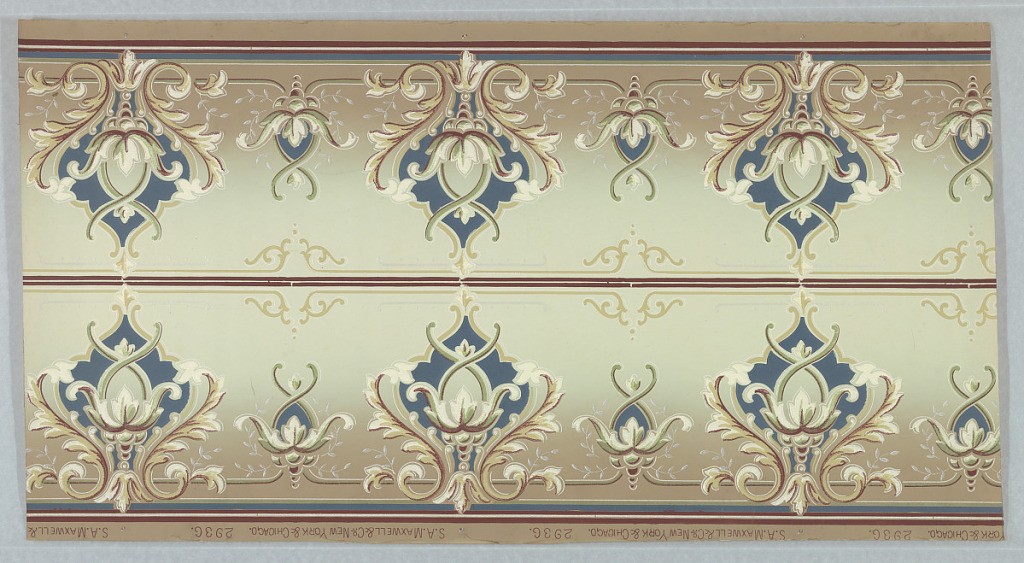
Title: Frieze
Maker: Maxwell & Co., S.A., Chicago, Illinois, USA
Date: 1905–1915
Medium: Machine-printed paper
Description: On gradient rose and light gray ground; scroll vase-like motifs in yellow and rose containing deep blue and white, alternating with small motifs in similar style.